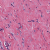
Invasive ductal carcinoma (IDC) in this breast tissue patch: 0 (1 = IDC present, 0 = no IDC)